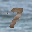
Label: 7